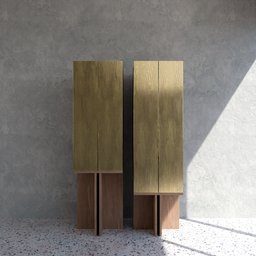
Label: furniture